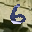
Label: 6